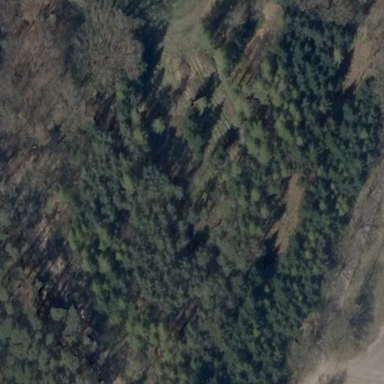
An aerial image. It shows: Mixed woodland with variety of leaf types and cycles.